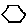
Label: hexagon